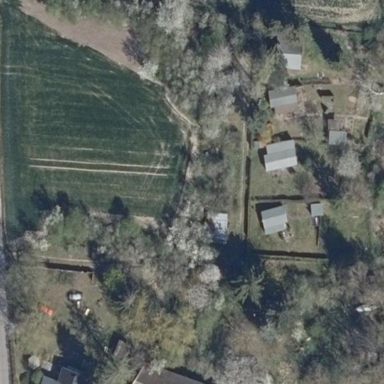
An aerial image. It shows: Allotments area.